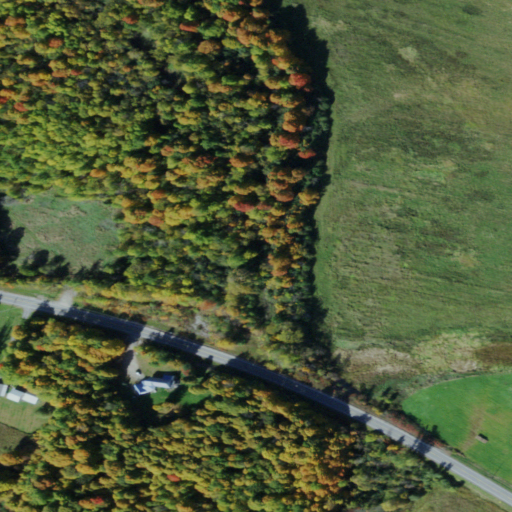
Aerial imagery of mountain in New York named Schnauber Hill containing pasture, deciduous forest, mixed forest, low intensity development, open development, and high intensity development